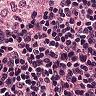
Metastatic tissue present: no